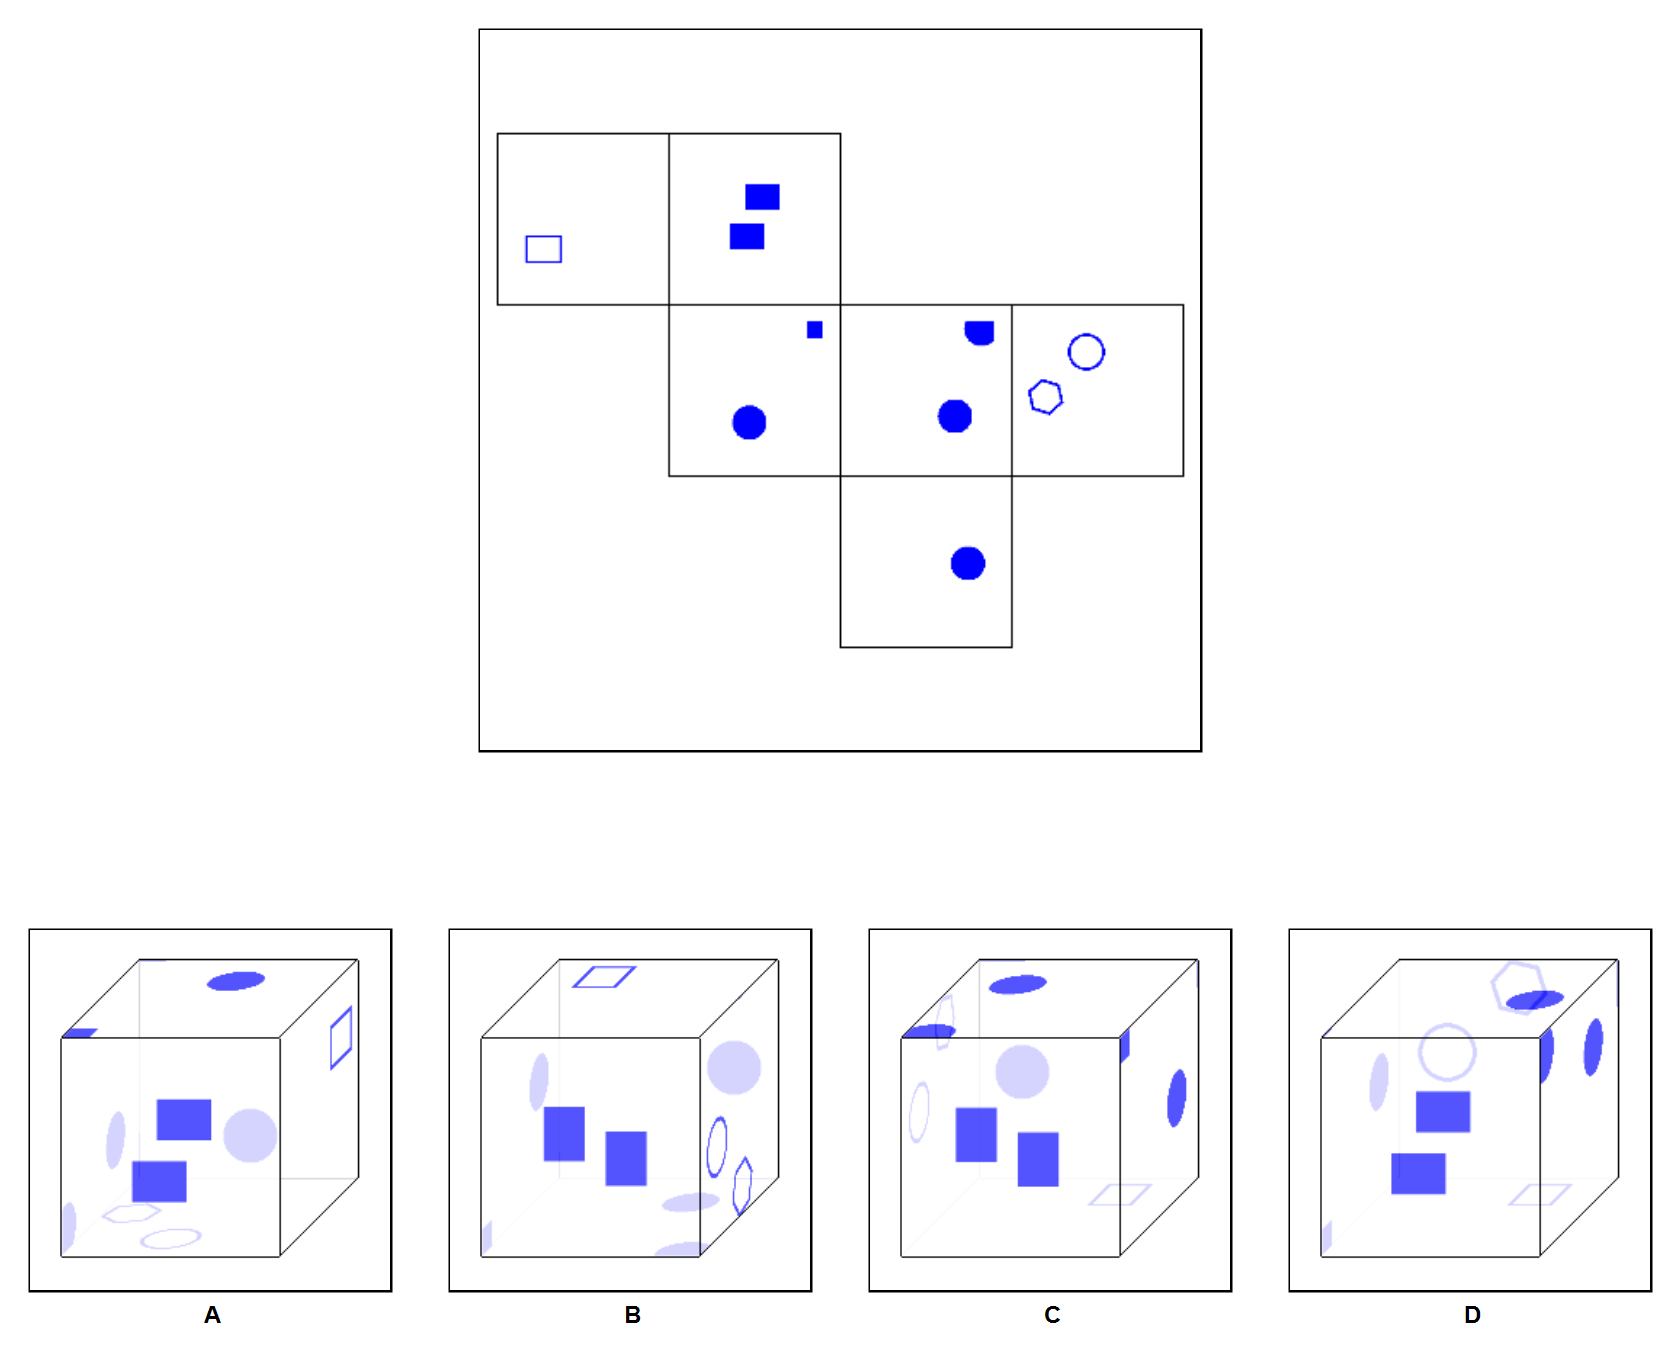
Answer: D